Field crop: maize
Growth stage: 2
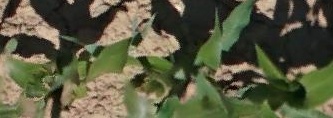
Species: maize